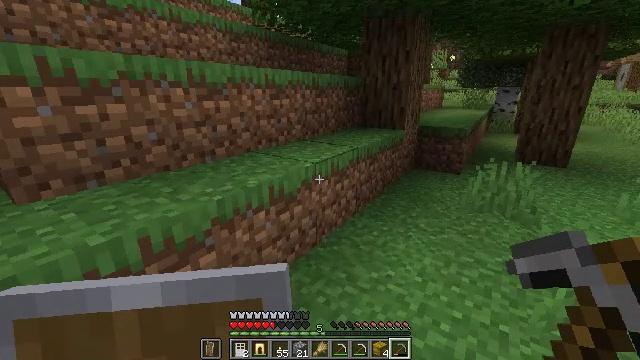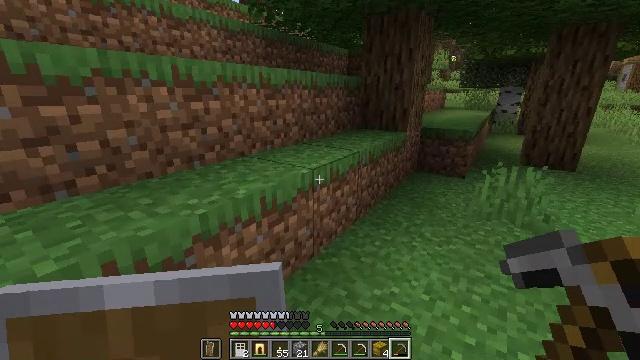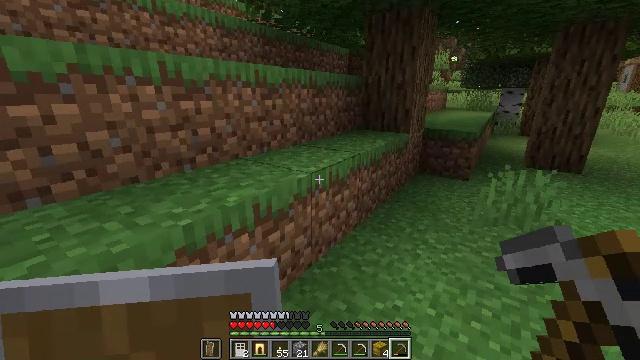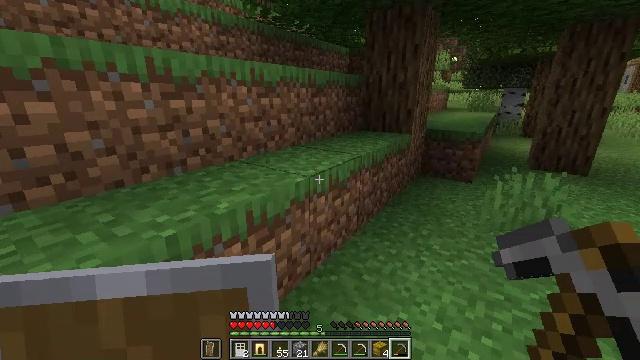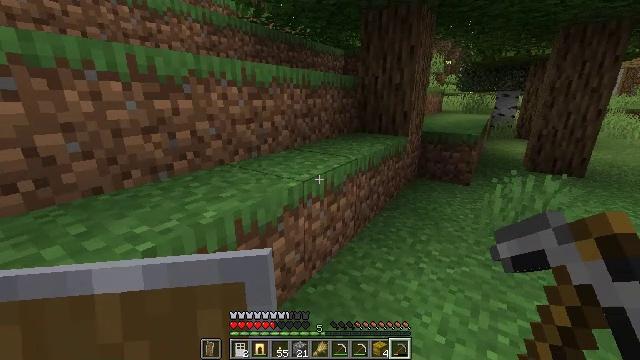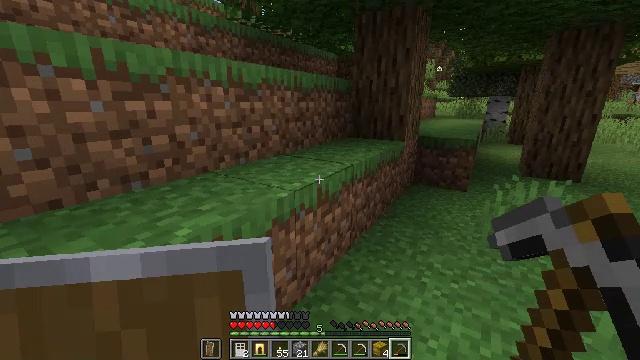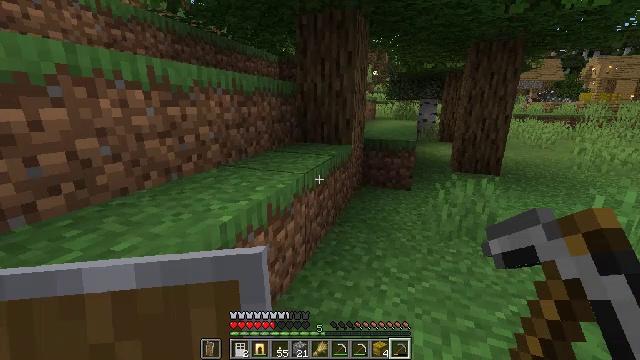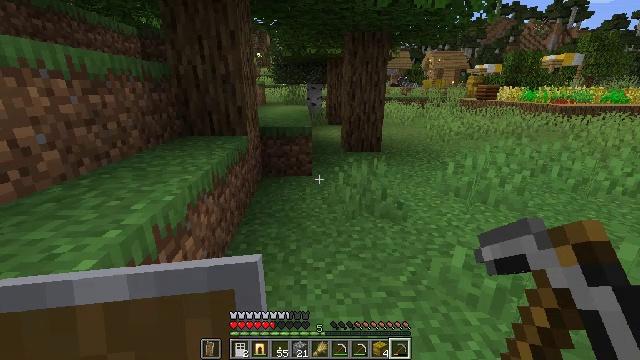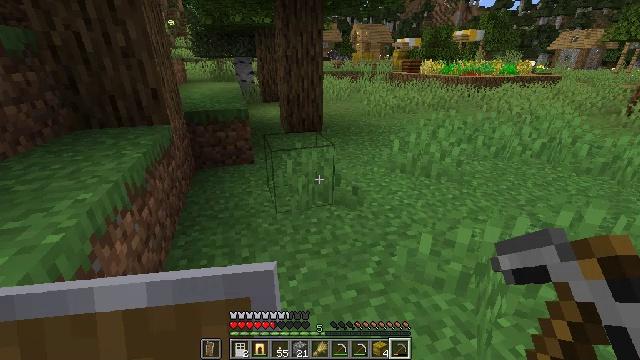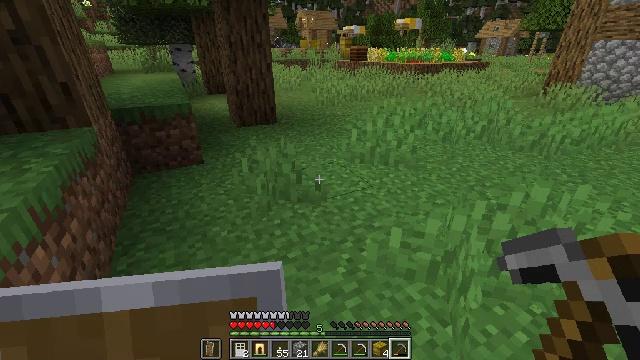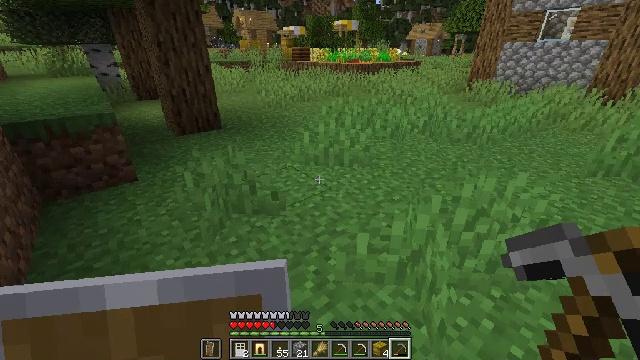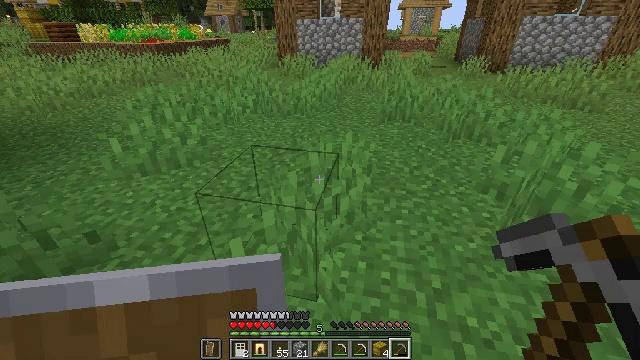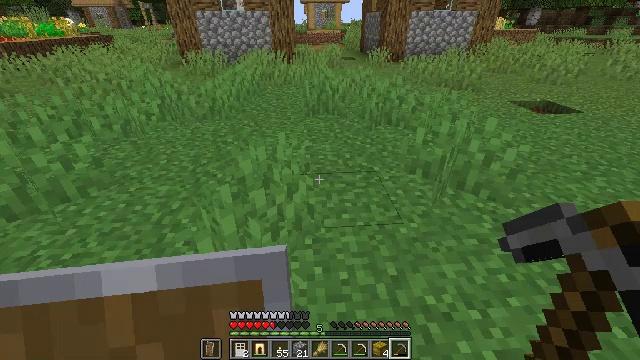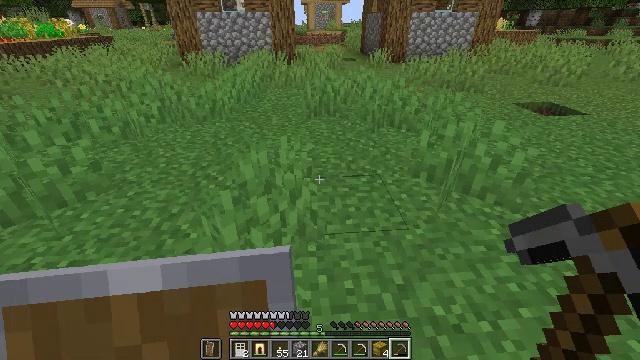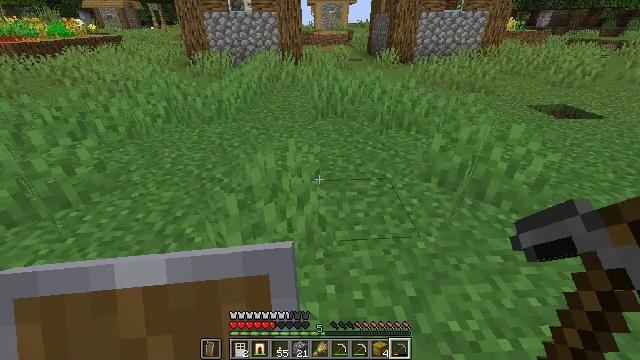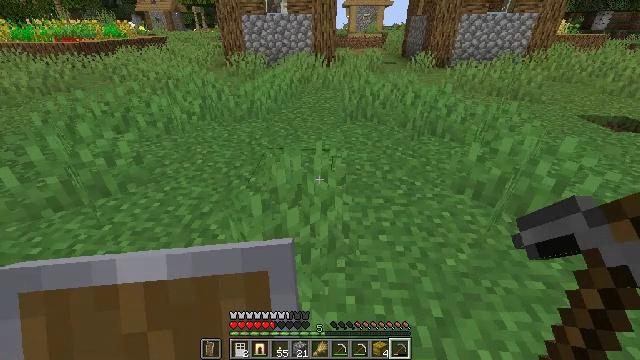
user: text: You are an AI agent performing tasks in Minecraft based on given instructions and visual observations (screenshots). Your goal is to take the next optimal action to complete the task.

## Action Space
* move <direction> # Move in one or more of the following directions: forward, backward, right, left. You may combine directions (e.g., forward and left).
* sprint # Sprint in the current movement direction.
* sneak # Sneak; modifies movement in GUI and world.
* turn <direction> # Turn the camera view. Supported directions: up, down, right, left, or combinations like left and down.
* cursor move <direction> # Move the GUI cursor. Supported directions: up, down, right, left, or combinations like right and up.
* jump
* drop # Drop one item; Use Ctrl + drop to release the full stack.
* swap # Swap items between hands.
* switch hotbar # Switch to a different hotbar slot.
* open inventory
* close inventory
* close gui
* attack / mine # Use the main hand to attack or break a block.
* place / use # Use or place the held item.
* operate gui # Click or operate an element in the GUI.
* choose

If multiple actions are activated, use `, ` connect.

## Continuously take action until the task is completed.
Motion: motion action
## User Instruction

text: Harvest the mature beetroots.
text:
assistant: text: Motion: move forward
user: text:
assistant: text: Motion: move forward
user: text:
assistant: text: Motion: move forward
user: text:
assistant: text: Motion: move forward, turn right
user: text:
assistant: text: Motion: move forward, turn right and up
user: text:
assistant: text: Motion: move forward, turn right
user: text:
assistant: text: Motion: move forward, turn right and down
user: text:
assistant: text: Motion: move forward, turn right and down
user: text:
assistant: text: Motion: move forward, turn right and down
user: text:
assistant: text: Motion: move forward, turn right
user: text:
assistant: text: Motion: move forward, turn right and down
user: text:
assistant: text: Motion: move forward, turn right and down
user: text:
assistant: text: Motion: no_op
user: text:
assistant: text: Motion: turn left
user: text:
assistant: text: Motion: turn left
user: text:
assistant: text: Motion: move forward, turn left and up
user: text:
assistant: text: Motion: move forward, turn left and up
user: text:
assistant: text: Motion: move forward, turn left and up
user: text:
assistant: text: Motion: move forward, turn left and up
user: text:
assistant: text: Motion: move forward, turn left and up
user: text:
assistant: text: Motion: move forward, turn left and up
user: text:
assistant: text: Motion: move forward
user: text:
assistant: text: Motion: move forward, turn right
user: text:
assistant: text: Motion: move forward, turn right and down
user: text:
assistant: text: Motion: move forward, turn right and down
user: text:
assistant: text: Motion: move forward
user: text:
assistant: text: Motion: move forward
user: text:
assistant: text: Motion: move forward
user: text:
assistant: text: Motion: move forward
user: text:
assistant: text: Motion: no_op